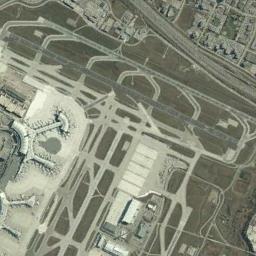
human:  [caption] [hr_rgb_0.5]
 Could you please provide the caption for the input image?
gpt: A complex airport with many runways and buildings and many aircraft parked .

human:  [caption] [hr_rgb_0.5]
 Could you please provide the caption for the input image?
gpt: There is an airport with four runways crossing each other in the field .

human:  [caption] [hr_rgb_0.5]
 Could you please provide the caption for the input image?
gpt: The airport is divided into two triangular areas by several runways .

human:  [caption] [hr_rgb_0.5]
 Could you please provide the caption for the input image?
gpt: An airport with weblike runways and a terminal on the lawn and some buildings beside .

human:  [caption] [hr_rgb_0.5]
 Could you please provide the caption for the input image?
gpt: The grass of the airfield is divided into different sizes by the road .